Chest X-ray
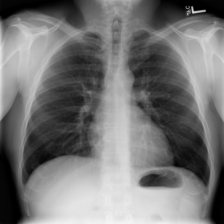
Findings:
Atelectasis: negative
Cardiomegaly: negative
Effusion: negative
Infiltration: positive
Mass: negative
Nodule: negative
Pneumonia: negative
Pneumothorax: negative
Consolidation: negative
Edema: negative
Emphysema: negative
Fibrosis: negative
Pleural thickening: negative
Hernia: negative